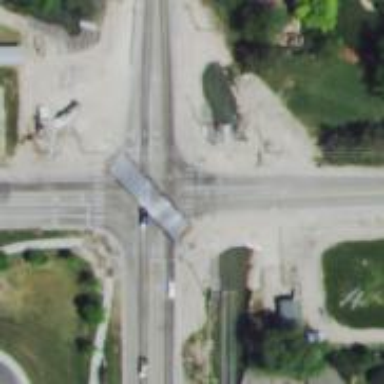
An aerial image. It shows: Marked road crossing.